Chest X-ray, PA view. Patient: 64 years old, sex M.
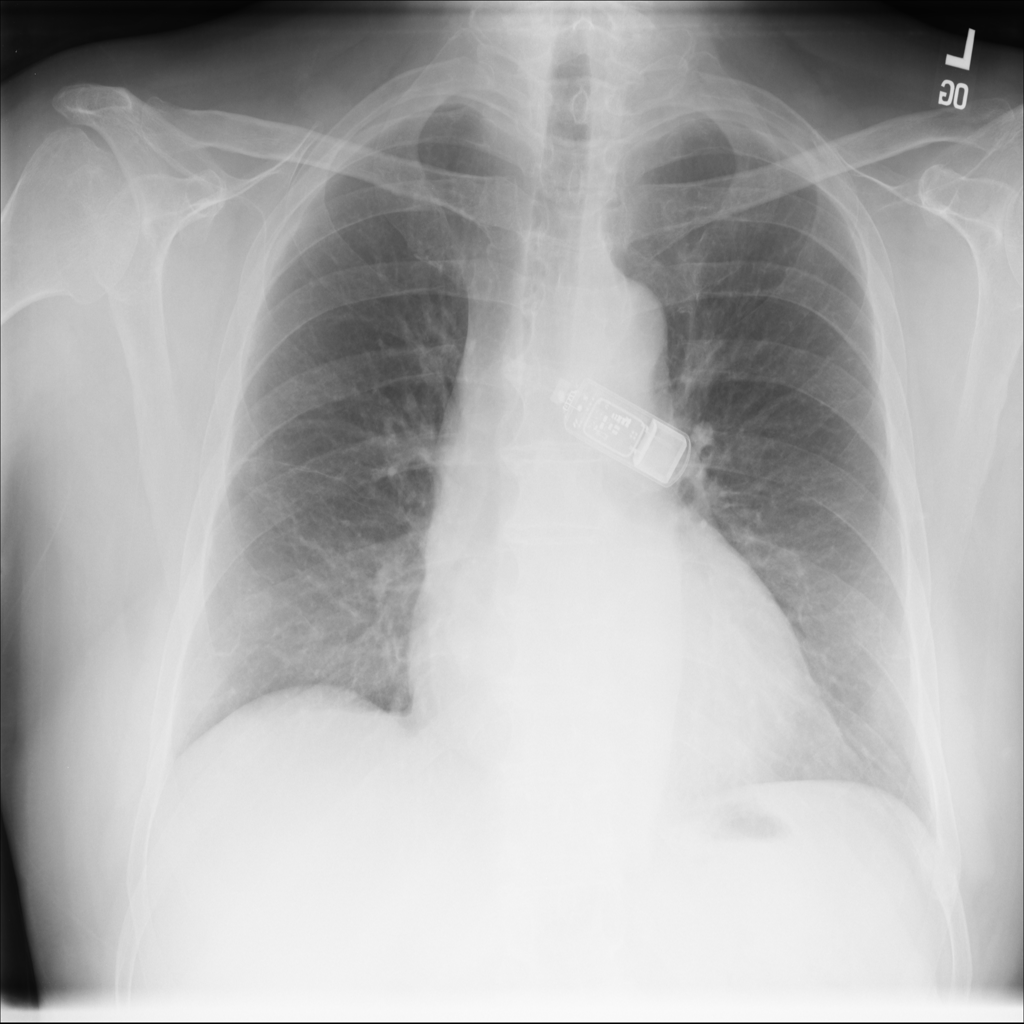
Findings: Nodule